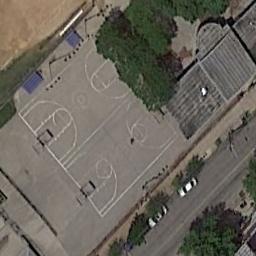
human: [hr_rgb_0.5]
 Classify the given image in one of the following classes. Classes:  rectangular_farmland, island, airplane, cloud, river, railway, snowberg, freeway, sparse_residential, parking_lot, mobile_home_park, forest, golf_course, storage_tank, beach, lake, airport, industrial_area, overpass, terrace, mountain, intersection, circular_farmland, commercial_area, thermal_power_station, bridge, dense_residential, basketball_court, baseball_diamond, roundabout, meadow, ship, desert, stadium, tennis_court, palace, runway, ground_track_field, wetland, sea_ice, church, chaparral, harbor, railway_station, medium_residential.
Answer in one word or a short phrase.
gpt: basketball_court